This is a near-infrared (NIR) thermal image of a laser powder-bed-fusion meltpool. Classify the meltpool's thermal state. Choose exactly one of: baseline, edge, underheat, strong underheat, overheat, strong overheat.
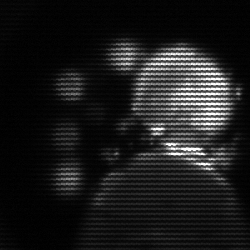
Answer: baseline